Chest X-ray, PA view. Patient: 57 years old, sex F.
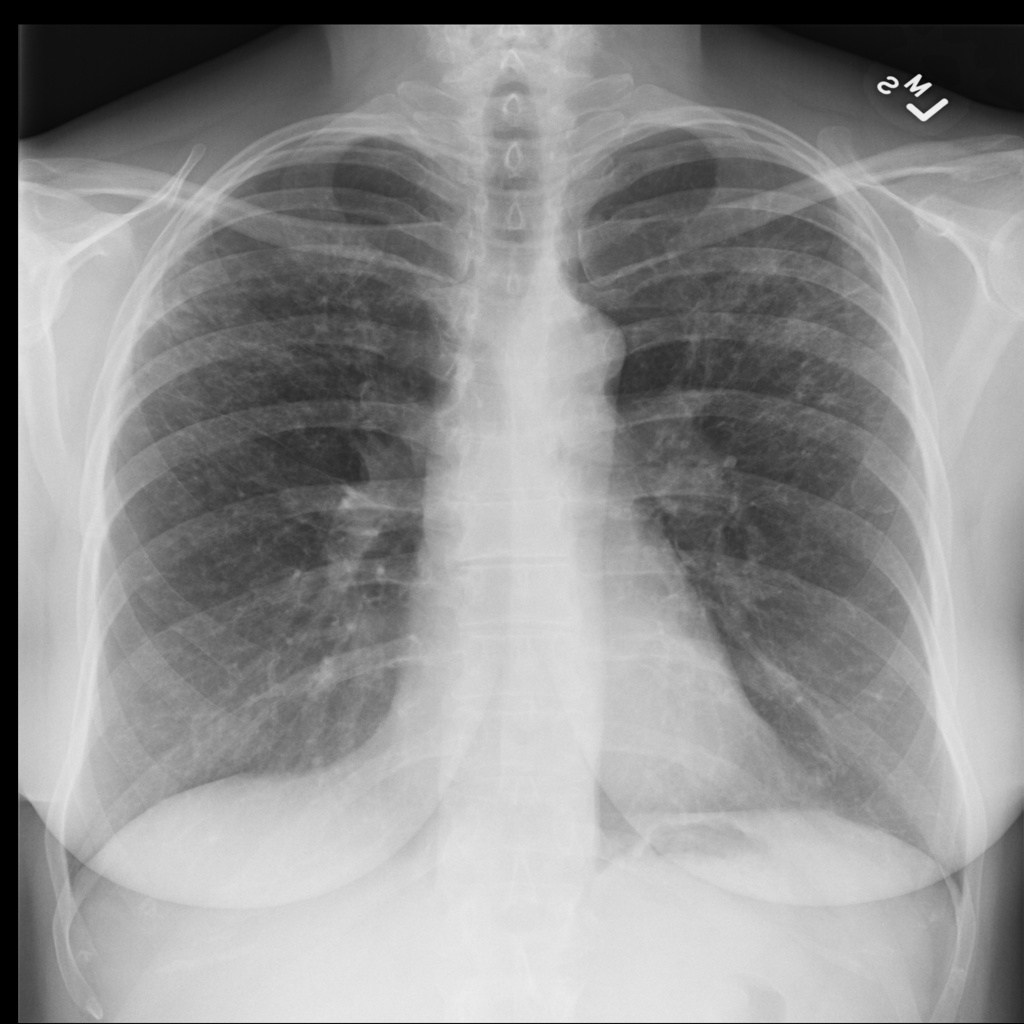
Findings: Nodule